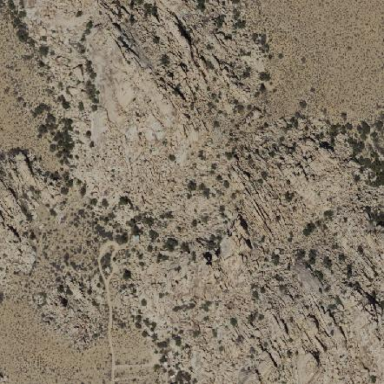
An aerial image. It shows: Landscape of bare rock.